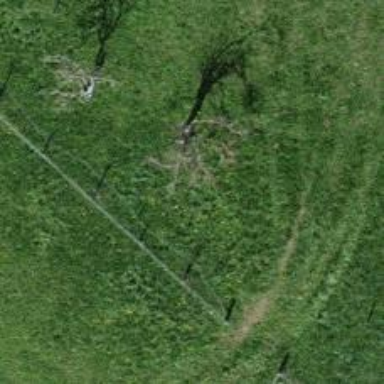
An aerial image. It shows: Broadleaved tree with lush foliage.